【题型】填空题　【知识点】解析几何　【难度】easy
椭圆、双曲线、抛物线这些圆锥曲线都有焦点.焦点，顾名思义，就是光线的聚焦点，圆锥曲线具有丰富的光学性质.体外冲击波碎石术是椭圆光学性质在医疗方面的典型应用：治疗时，将患者体内的结石置于椭圆反射面的一个焦点处，在另一个焦点释放高能冲击波.依据椭圆光学性质，冲击波经反射后聚焦于结石，利用高强度能量将结石击碎，达到治疗目的，且对周围组织损伤小.现有一个离心率为 $\frac{\sqrt{2}}{2}$ 的椭圆反射面，过椭圆上任意一点 $P$ 作椭圆的切线 $l$，若焦点在切线 $l$ 上的射影 $H$ 在一个半径为 6 的定圆上，则该椭圆的焦距为\underline{\phantom{xxxx}}。
【解答】
【答案】$6\sqrt{2}$

【详解】

如图所示，不妨设椭圆的焦点在 $x$ 轴上，$F_1, F_2$ 分别为椭圆的左，右焦点，

延长 $F_2P, F_1H$ 交于点 $Q$，连接 $OH$。

因为 $QF_1 \perp PH$，且 $Q, P, F_2$ 三点共线，可知点 $Q$ 和点 $F_1$ 关于直线 $l$ 对称，

则点 $H$ 为 $QF_1$ 的中点，且 $|PQ| = |PF_1|$. 又因为 $O$ 为 $F_1F_2$ 的中点，所以

$|OH| = \frac{1}{2}|F_2Q| = \frac{1}{2}(|PQ| + |PF_2|) = \frac{1}{2}(|PF_1| + |PF_2|) = \frac{1}{2} \times 2a = a$，

所以点 $H$ 的轨迹是以 $O$ 为圆心，$a$ 为半径的圆.

因为焦点在切线 $l$ 上的射影 $H$ 在一个半径为 6 的定圆上，故 $a = 6$.

因为椭圆的离心率为 $\frac{\sqrt{2}}{2}$，所以 $e = \frac{c}{a} = \frac{c}{6} = \frac{\sqrt{2}}{2}$，解得 $c = 3\sqrt{2}$，

所以该椭圆的焦距为 $2c = 6\sqrt{2}$.

故答案为：$6\sqrt{2}$。

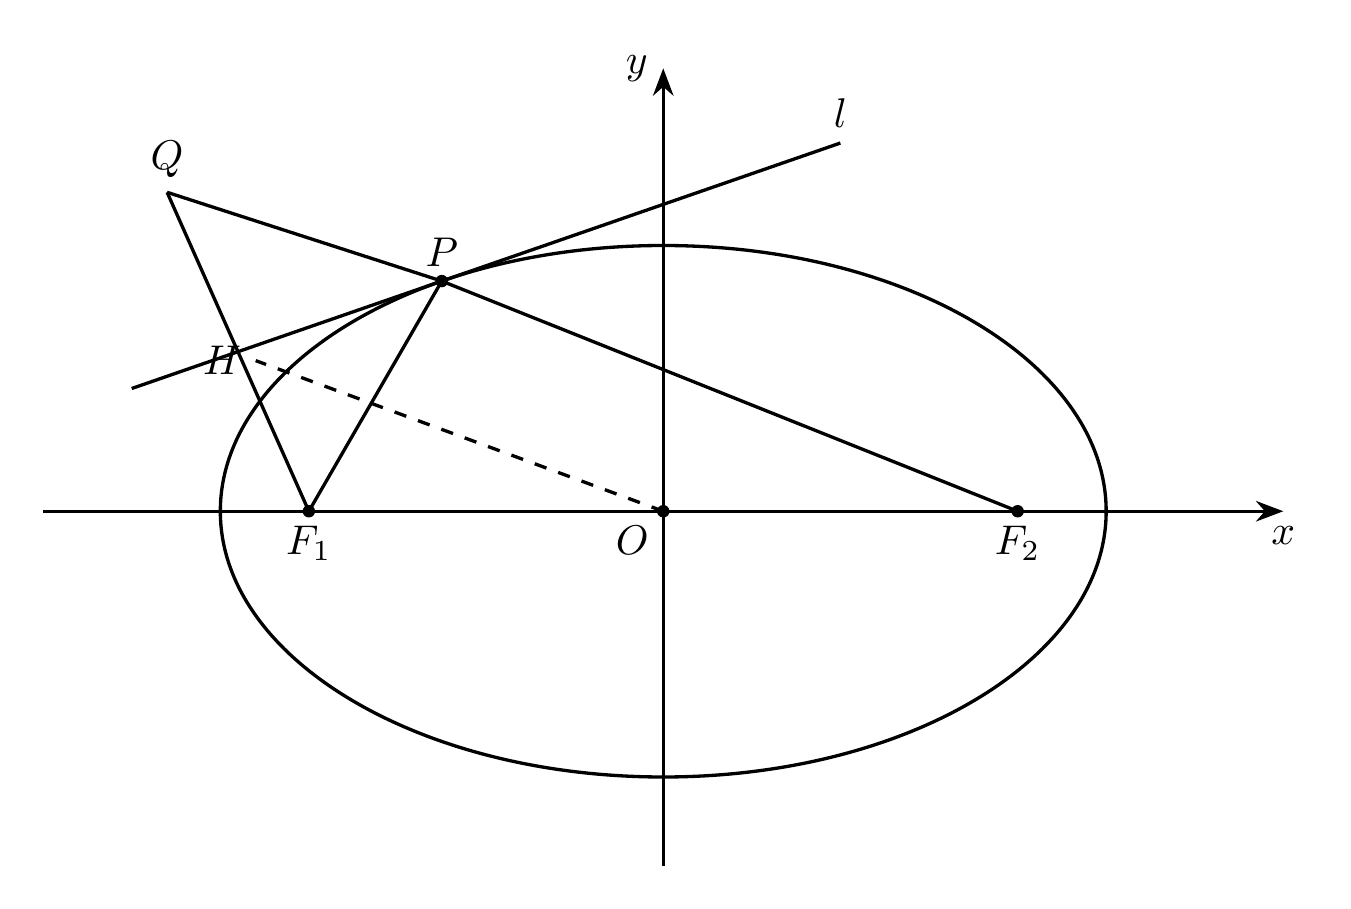